Aerial crown-view tile of a tropical tree (Barro Colorado Island, Panama), acquired 20250715:
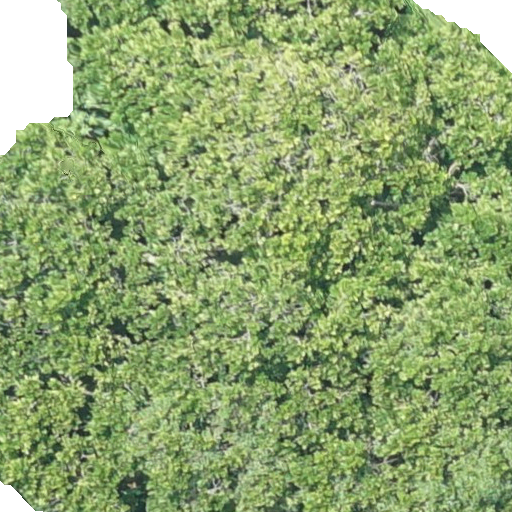
Species: Anacardium excelsum
GBIF accepted scientific name: Anacardium excelsum
Crown area: 506.901 m²